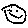
Label: smiley face